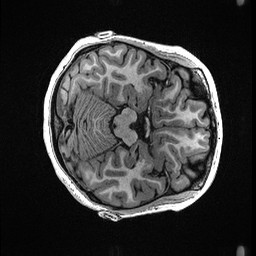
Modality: T1w
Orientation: axial
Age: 23
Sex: female
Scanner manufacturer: ge
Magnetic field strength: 3 T
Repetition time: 0.006952 s
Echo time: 0.00292 s